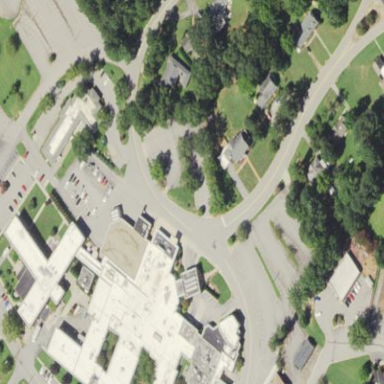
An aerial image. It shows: Hospital providing healthcare services.